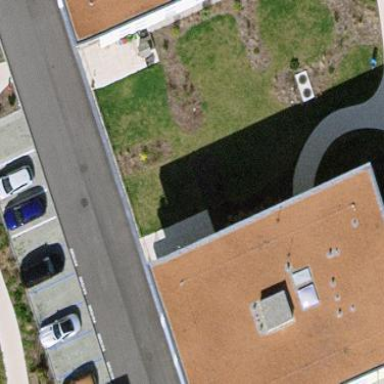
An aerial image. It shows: Residential building with flat roof.